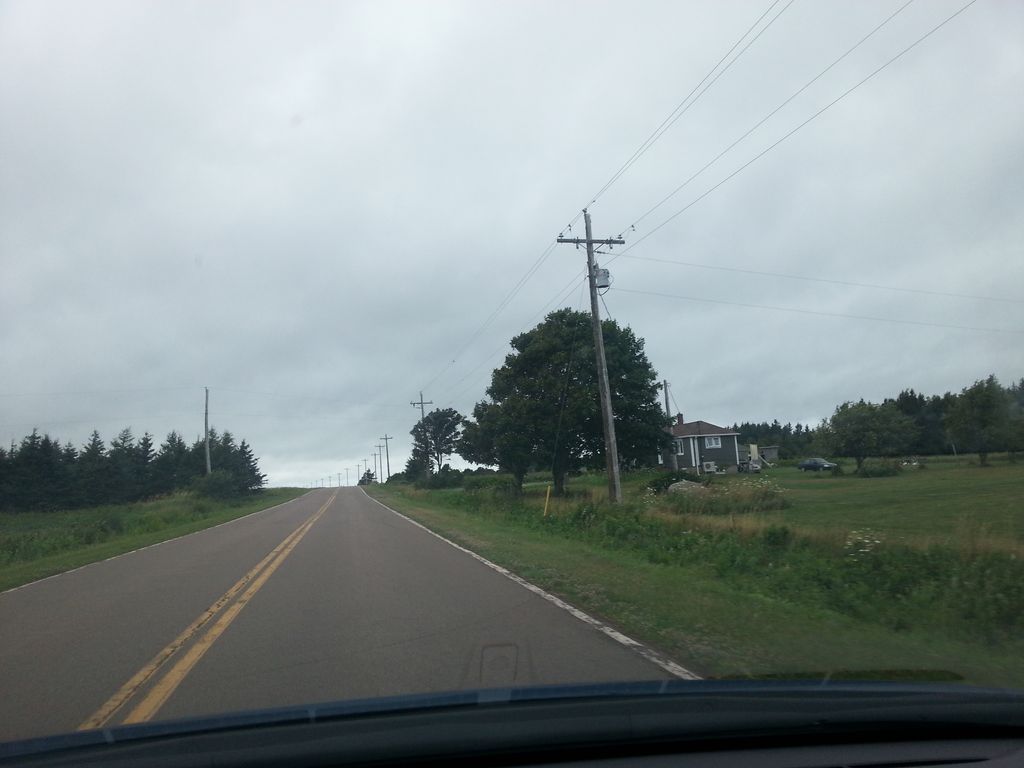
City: charlottetown